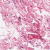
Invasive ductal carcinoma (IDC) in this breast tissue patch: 0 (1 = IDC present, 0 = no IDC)